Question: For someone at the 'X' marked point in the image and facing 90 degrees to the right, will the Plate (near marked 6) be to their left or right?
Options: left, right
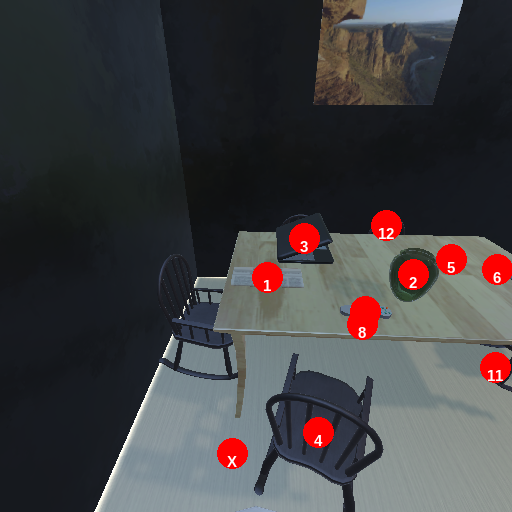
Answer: left